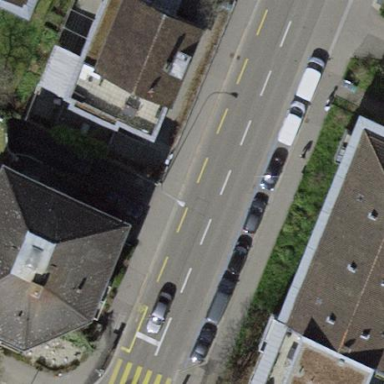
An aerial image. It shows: Street side parking area.